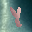
Label: 4